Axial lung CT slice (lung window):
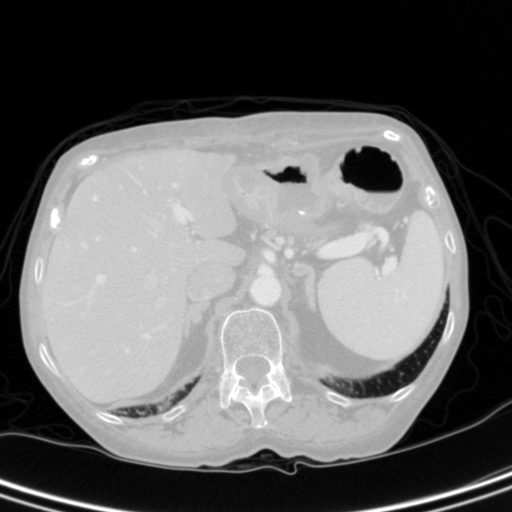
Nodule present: no